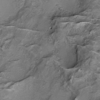
Label: not_dusty